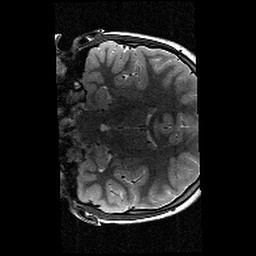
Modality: T2w
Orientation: coronal
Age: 9
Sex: female
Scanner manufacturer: siemens
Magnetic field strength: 3 T
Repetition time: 9.23 s
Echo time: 0.067 s